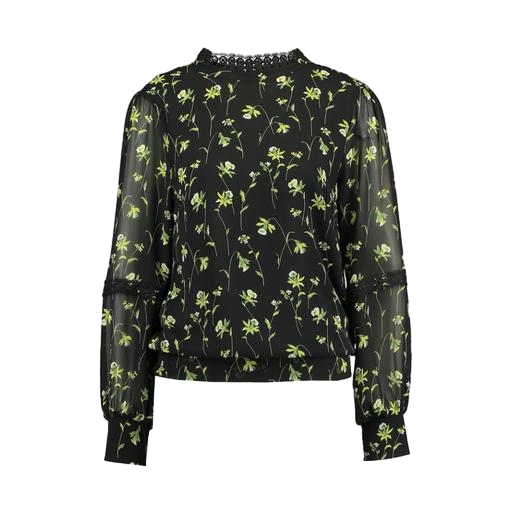
green floral-print gauze blouse, black petite printed mock-neck top only macy, black floral-print top, white background